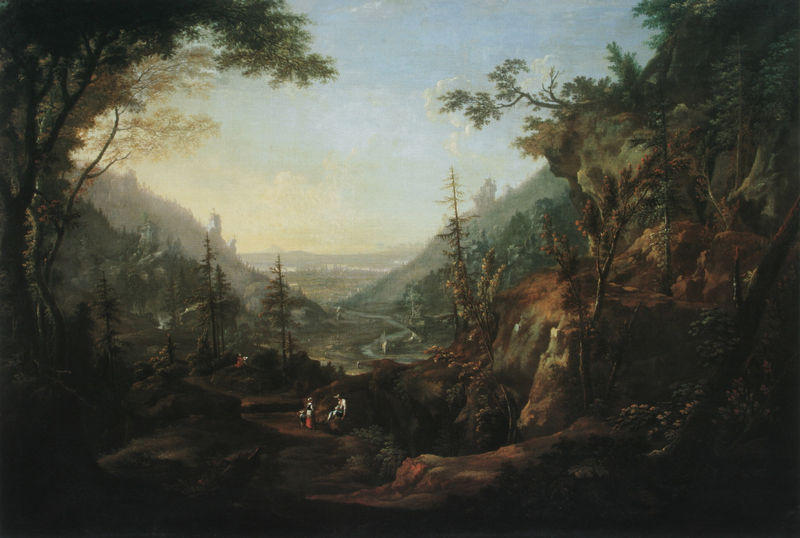
Titel: Blick vom Oybin auf Zittau
Künstler: Johann Alexander Thiele
Standort: Dresden
Institution: Gemäldegalerie Alte Meister
Schlagwörter: baum, berg, blau, blätter, dunkel, felsen, gemälde, himmel, laub, mann, schatten, wasser, weiß, wolken, baumstämme, bäume, fluss, frauen, gelb, grün, landschaft, menschen, ocker, see, stadt, äste, abend, braun, frau, hell, hut, hüte, kleid, kleider, licht, männer, orange, schwarz, strasse, ausblick, blick, rot, tier, tiere, weg, wiese, beige, leute, malerei, mensch, stein, steine, öl, ast, bach, dämmerung, ebene, erde, feld, ferne, horizont, hügel, morgen, natur, stamm, weite, zweige, gewässer, pfad, sonne, wege, wiesen, kind, paar, personen, pflanze, pflanzen, tal, wald, bauern, kinder, turm, schürze, düster, abhang, berge, fels, gebirge, dunst, nebel, kahl, schlucht, figuren, romantik, tannen, stämme, bauer, burg, wandern, alpen, abgrund, gefälle, fraue, tanne, jäger, wanderer, breugel, plateau, felsvorsprung, baumwipfel, wipfel, wanderweg, pilger, stamme, äste7